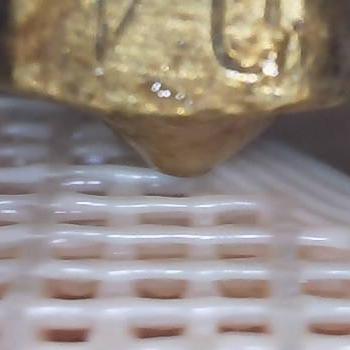
Flow rate: 62%